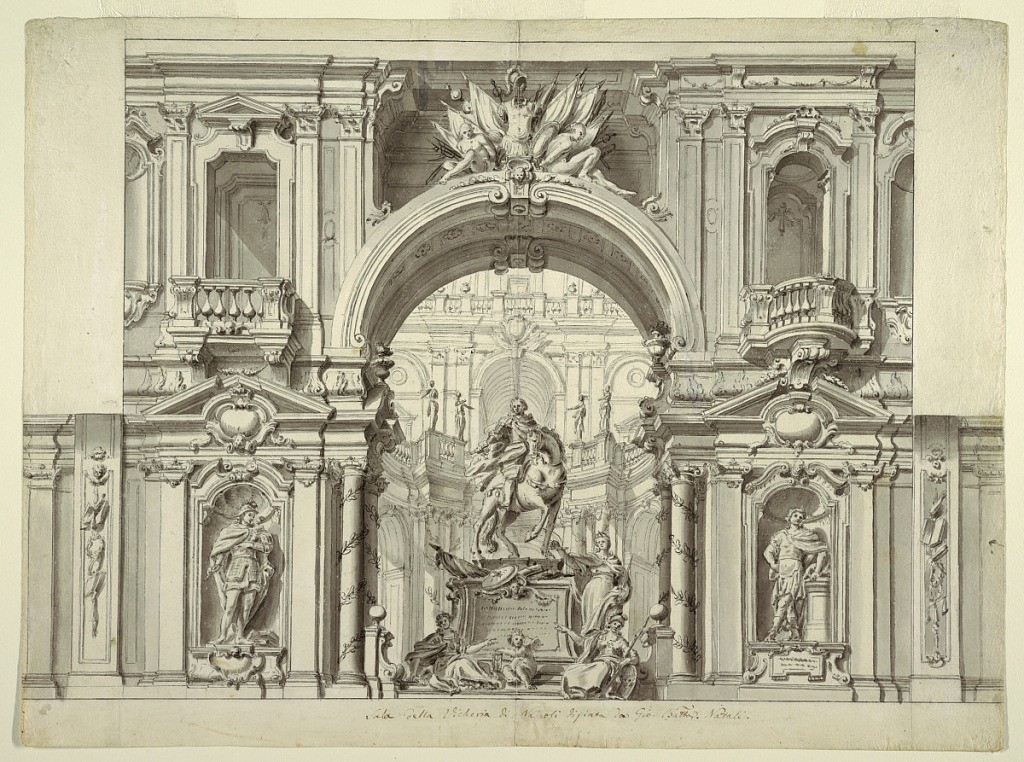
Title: Design of Wall Decoration and Equestrian Monument for Law Courts, Naples, Italy
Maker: Giovanni Battista Natali III, Italian, 1698 - 1765
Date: ca. 1750
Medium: Pen and black ink, brush and gray wash, graphite on ivory paper
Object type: Drawing
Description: Design of wall decoration and monument showing architectural façade with alternate suggestions for balconies and niches. At center, a large arch with military trophies and captives frames an equestrian statue and allegorical figural sculptures. Behind, a courtyard with the façade of another building.